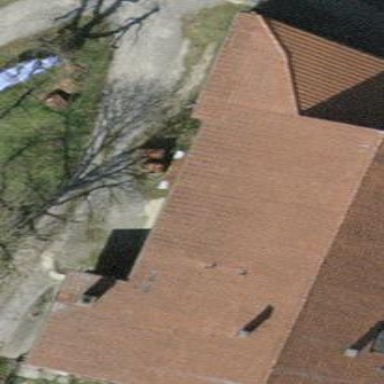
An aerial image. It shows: Farm building with gabled roof.